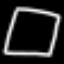
Label: square